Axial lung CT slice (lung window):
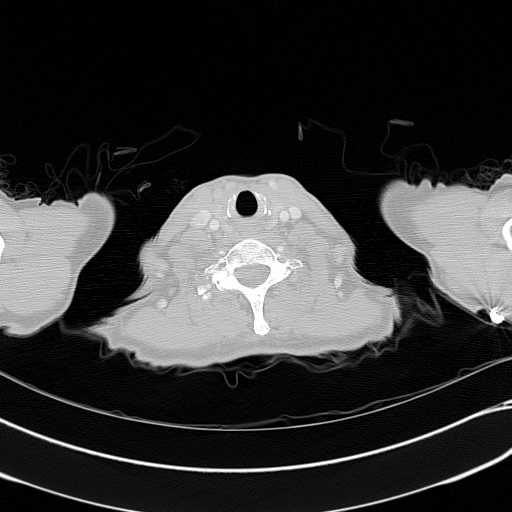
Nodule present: no